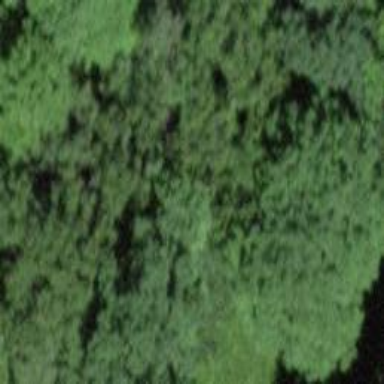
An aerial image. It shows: Forest with mix of leaf types.